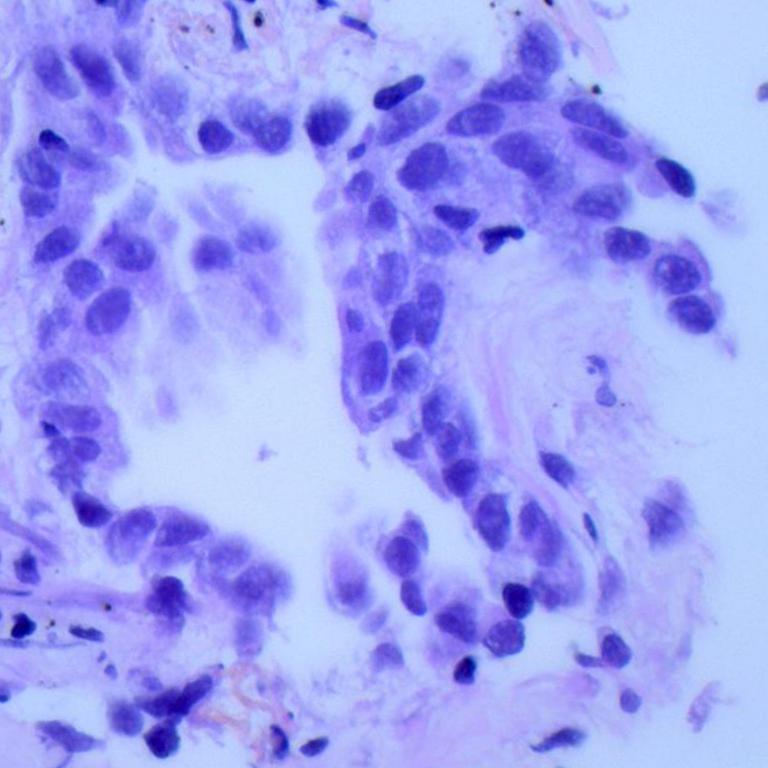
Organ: lung
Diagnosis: adenocarcinomas